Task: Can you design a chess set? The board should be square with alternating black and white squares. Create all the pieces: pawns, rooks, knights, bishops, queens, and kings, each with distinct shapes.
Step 2480:
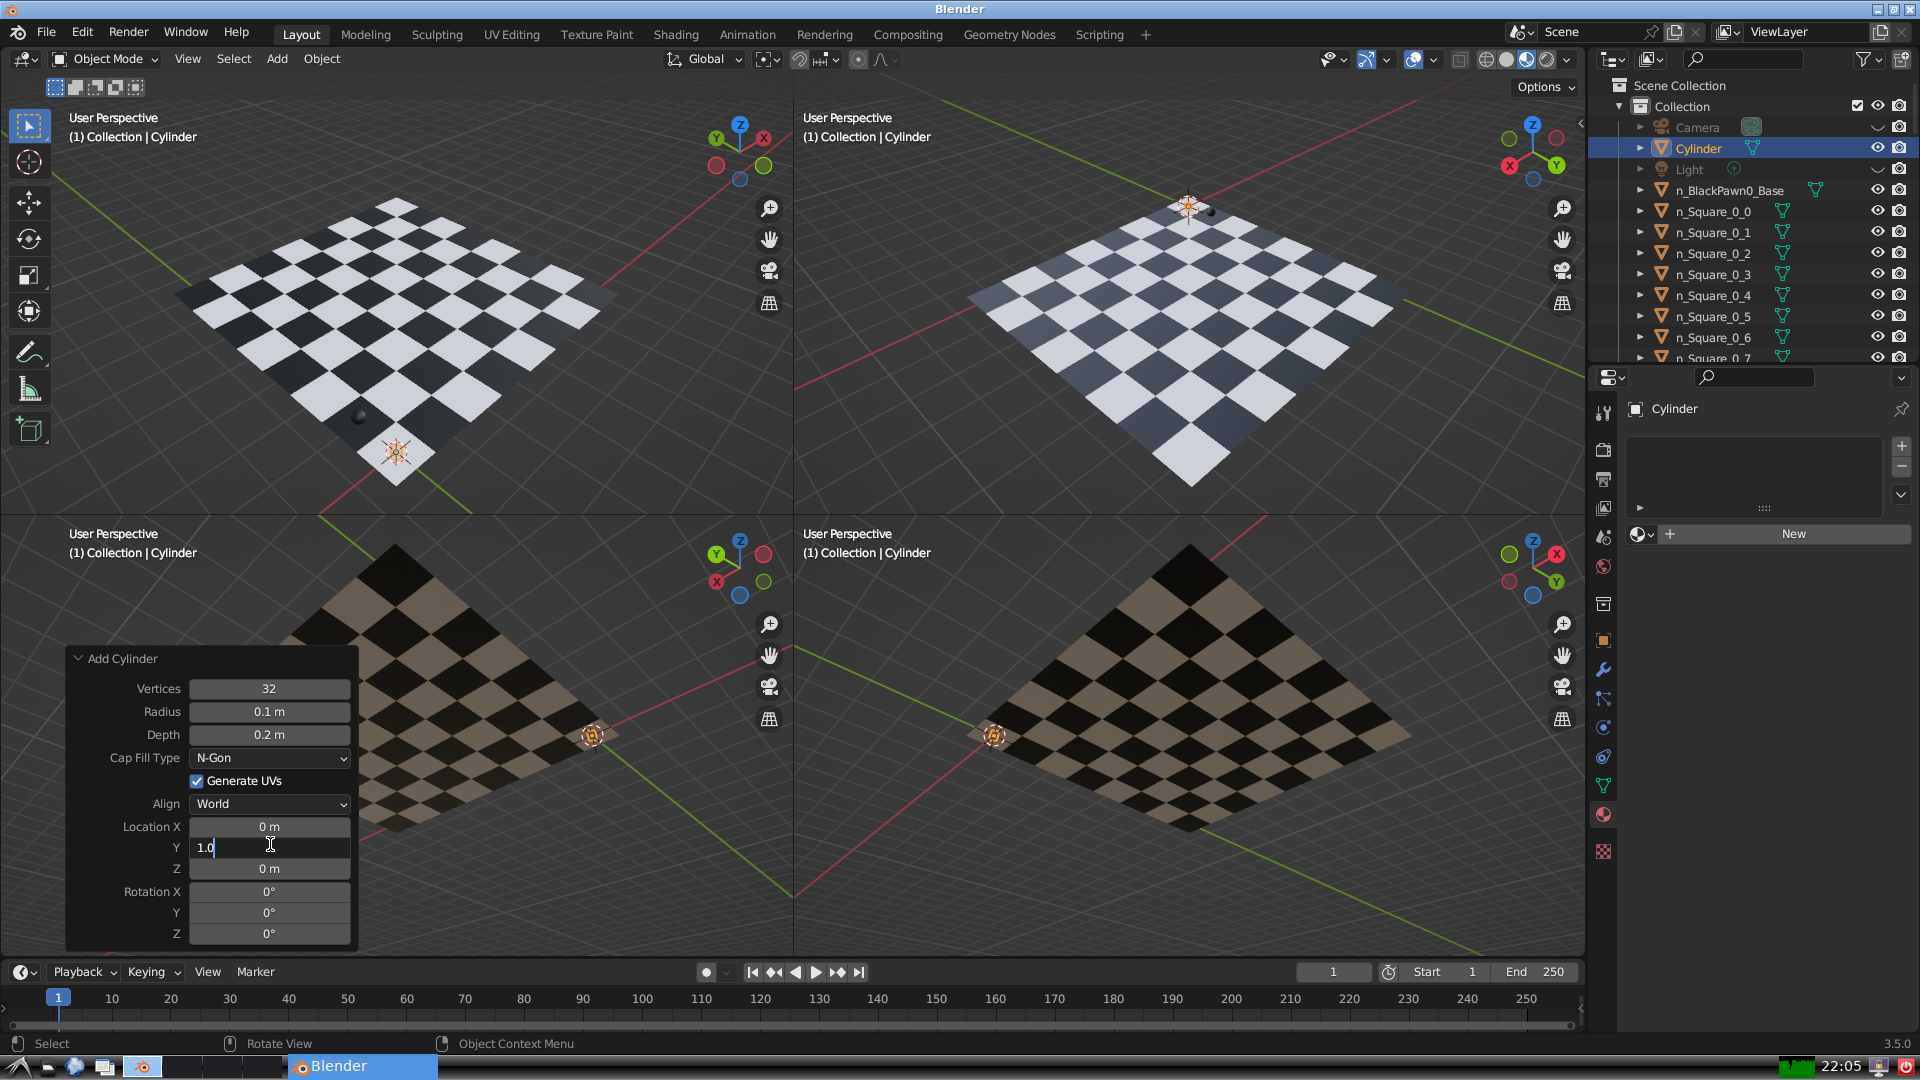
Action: {"key_press": ['Return']}